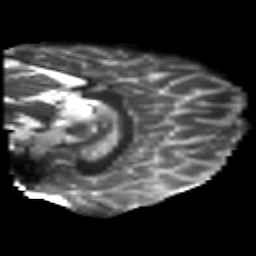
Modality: T2w
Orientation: sagittal
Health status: healthy
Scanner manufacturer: philips
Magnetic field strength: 3 T
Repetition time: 6.964 s
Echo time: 0.092 s